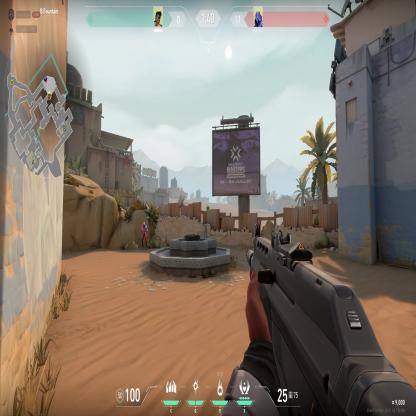
Label: enemy